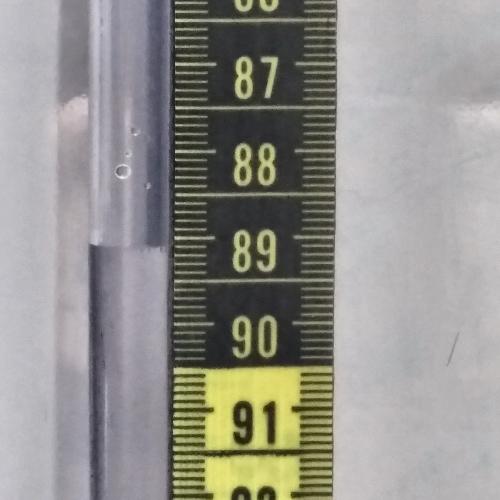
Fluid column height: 89.1 cm